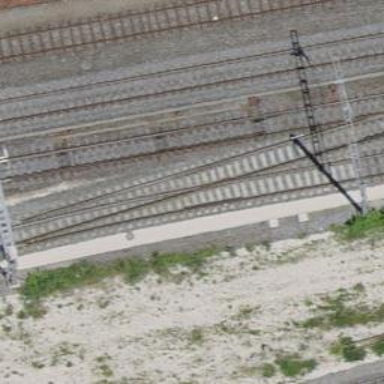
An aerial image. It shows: Rail siding with electrified contact lines for trains.